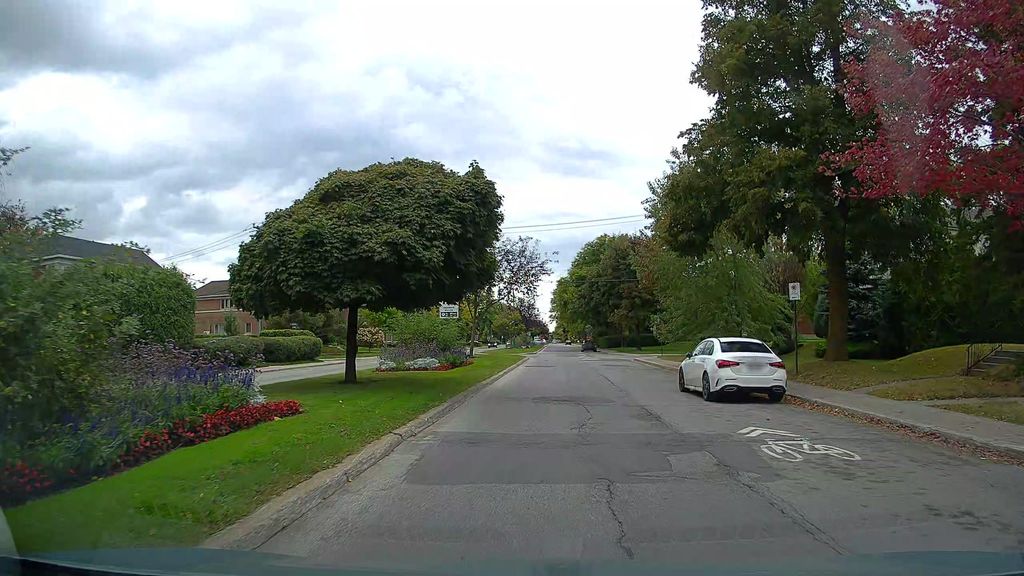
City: montreal